Question: I'm trying to write a function with 'patchwork' package in which plots are displayed according to the arguments passed in the function. I tried the approach below, setting objects not passed in the function as NULL. However, it only works if the first object is different from NULL. Any thoughts?
'''
# 1. PACKAGES
library(tidyverse)
library(patchwork)
# 2. DATA
data = starwars
# 3. FUNCTION
plot_people = function (homeworld = c("Tatooine", "Naboo", "Alderaan")) {
p1 = if (is.element("Tatooine", homeworld)) {
data %>%
filter(homeworld == "Tatooine") %>%
ggplot(aes(x = mass, y = height,
label = ifelse(species == "Human", name, NA))) +
geom_point() +
geom_label()
} else {
NULL
}
p2 = if (is.element("Naboo", homeworld)) {
data %>%
filter(homeworld == "Naboo") %>%
ggplot(aes(x = mass, y = height,
label = ifelse(species == "Human", name, NA))) +
geom_point() +
geom_label()
} else {
NULL
}
p3 = if (is.element("Alderaan", homeworld)) {
data %>%
filter(homeworld == "Alderaan") %>%
ggplot(aes(x = mass, y = height,
label = ifelse(species == "Human", name, NA))) +
geom_point() +
geom_label()
} else {
NULL
}
# how to write this line in order to plot only objects in homeworld argument?
p1 + p2 + p3
}
# 4. RESULTS
plot_people(homeworld = c("Naboo", "Tatooine"))
'''

'''
plot_people(homeworld = c("Naboo", "Alderaan"))
#> NULL
'''
<URL>
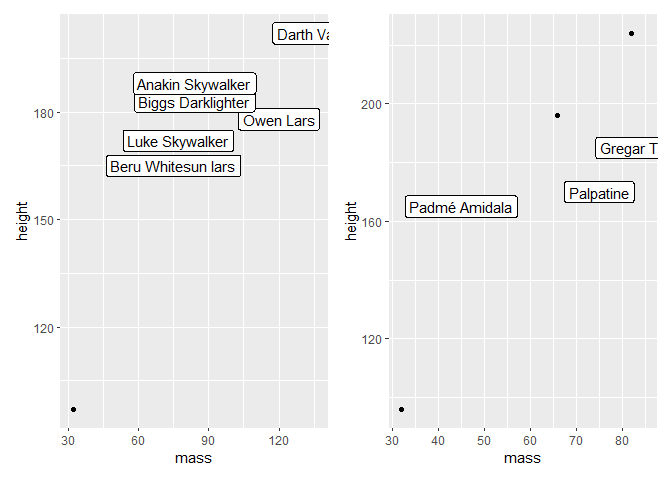
Answer: Since you need to run the same code for each element of 'homeworld', you can iterate across it with <URL> to iteratively combine each element with '+':
'''
library(tidyverse)
library(patchwork)
plot_people = function (homeworld = c("Tatooine", "Naboo", "Alderaan")) {
plots <- map(homeworld, function(hw){
starwars %>%
filter(homeworld == hw) %>%
ggplot(aes(x = mass, y = height,
label = ifelse(species == "Human", name, NA))) +
geom_point() +
geom_label()
})
reduce(plots, '+')
}
plot_people(homeworld = c("Naboo", "Tatooine"))
'''

'''
plot_people(homeworld = c("Naboo", "Alderaan"))
'''

Alternatively, instead of 'reduce(plots, '+')', you could write 'wrap_plots(plots)', using the 'wrap_plots()' function from patchwork which accepts a list of plots. The results are the same.
More generally, you should consider facetting before resorting to patchwork:
'''
library(tidyverse)
plot_people = function (homeworld = c("Tatooine", "Naboo", "Alderaan")) {
starwars %>%
filter(homeworld %in% !!homeworld) %>%
ggplot(aes(x = mass, y = height,
label = ifelse(species == "Human", name, NA))) +
geom_point() +
geom_label() +
facet_wrap(~homeworld)
}
plot_people(homeworld = c("Naboo", "Tatooine"))
'''

'''
plot_people(homeworld = c("Naboo", "Alderaan"))
'''

Note you get nice panel strip labels identifying which planet is which for free with this approach.